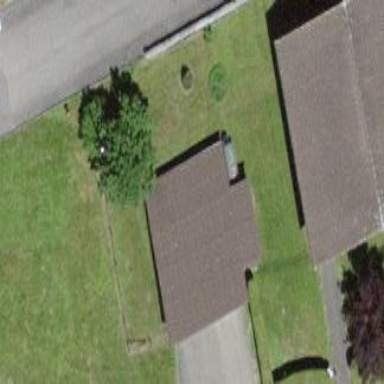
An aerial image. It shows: Garage building.